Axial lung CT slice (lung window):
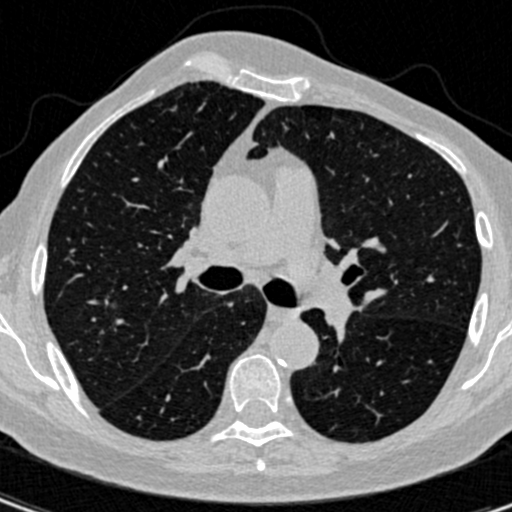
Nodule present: no